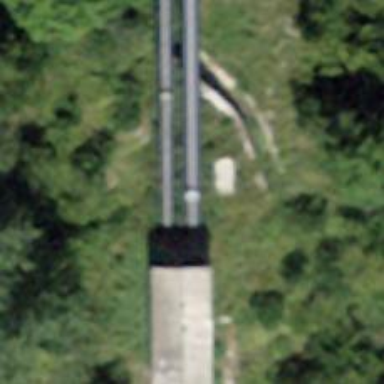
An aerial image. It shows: Aqueduct bridge carrying water pipeline.